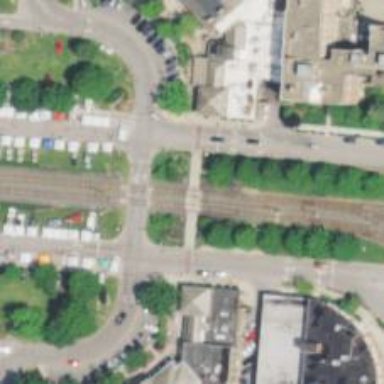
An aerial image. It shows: Light rail railway line with electrification through contact lines.